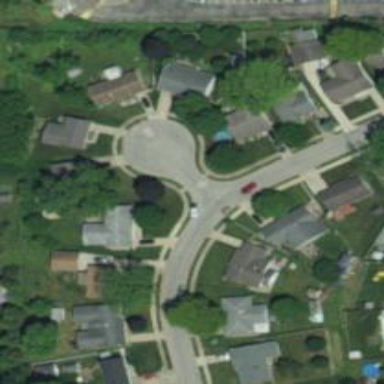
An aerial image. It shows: Turning circle on the road.